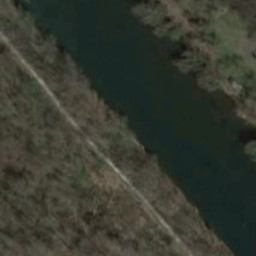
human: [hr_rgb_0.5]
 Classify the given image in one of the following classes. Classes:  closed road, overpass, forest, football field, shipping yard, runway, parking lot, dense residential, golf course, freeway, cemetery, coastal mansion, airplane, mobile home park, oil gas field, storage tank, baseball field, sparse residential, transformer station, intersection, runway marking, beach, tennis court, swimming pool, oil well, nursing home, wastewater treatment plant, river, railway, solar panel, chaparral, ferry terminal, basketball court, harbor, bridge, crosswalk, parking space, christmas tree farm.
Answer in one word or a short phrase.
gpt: river